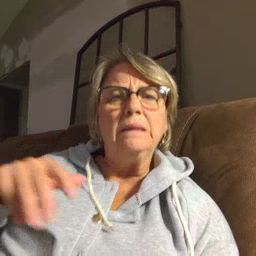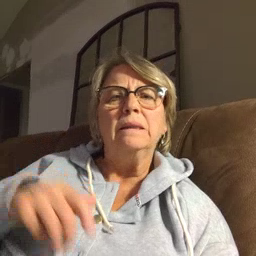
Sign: noisy